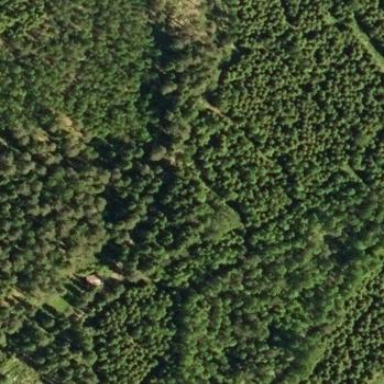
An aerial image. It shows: Serene woodland landscape.